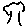
Label: tree